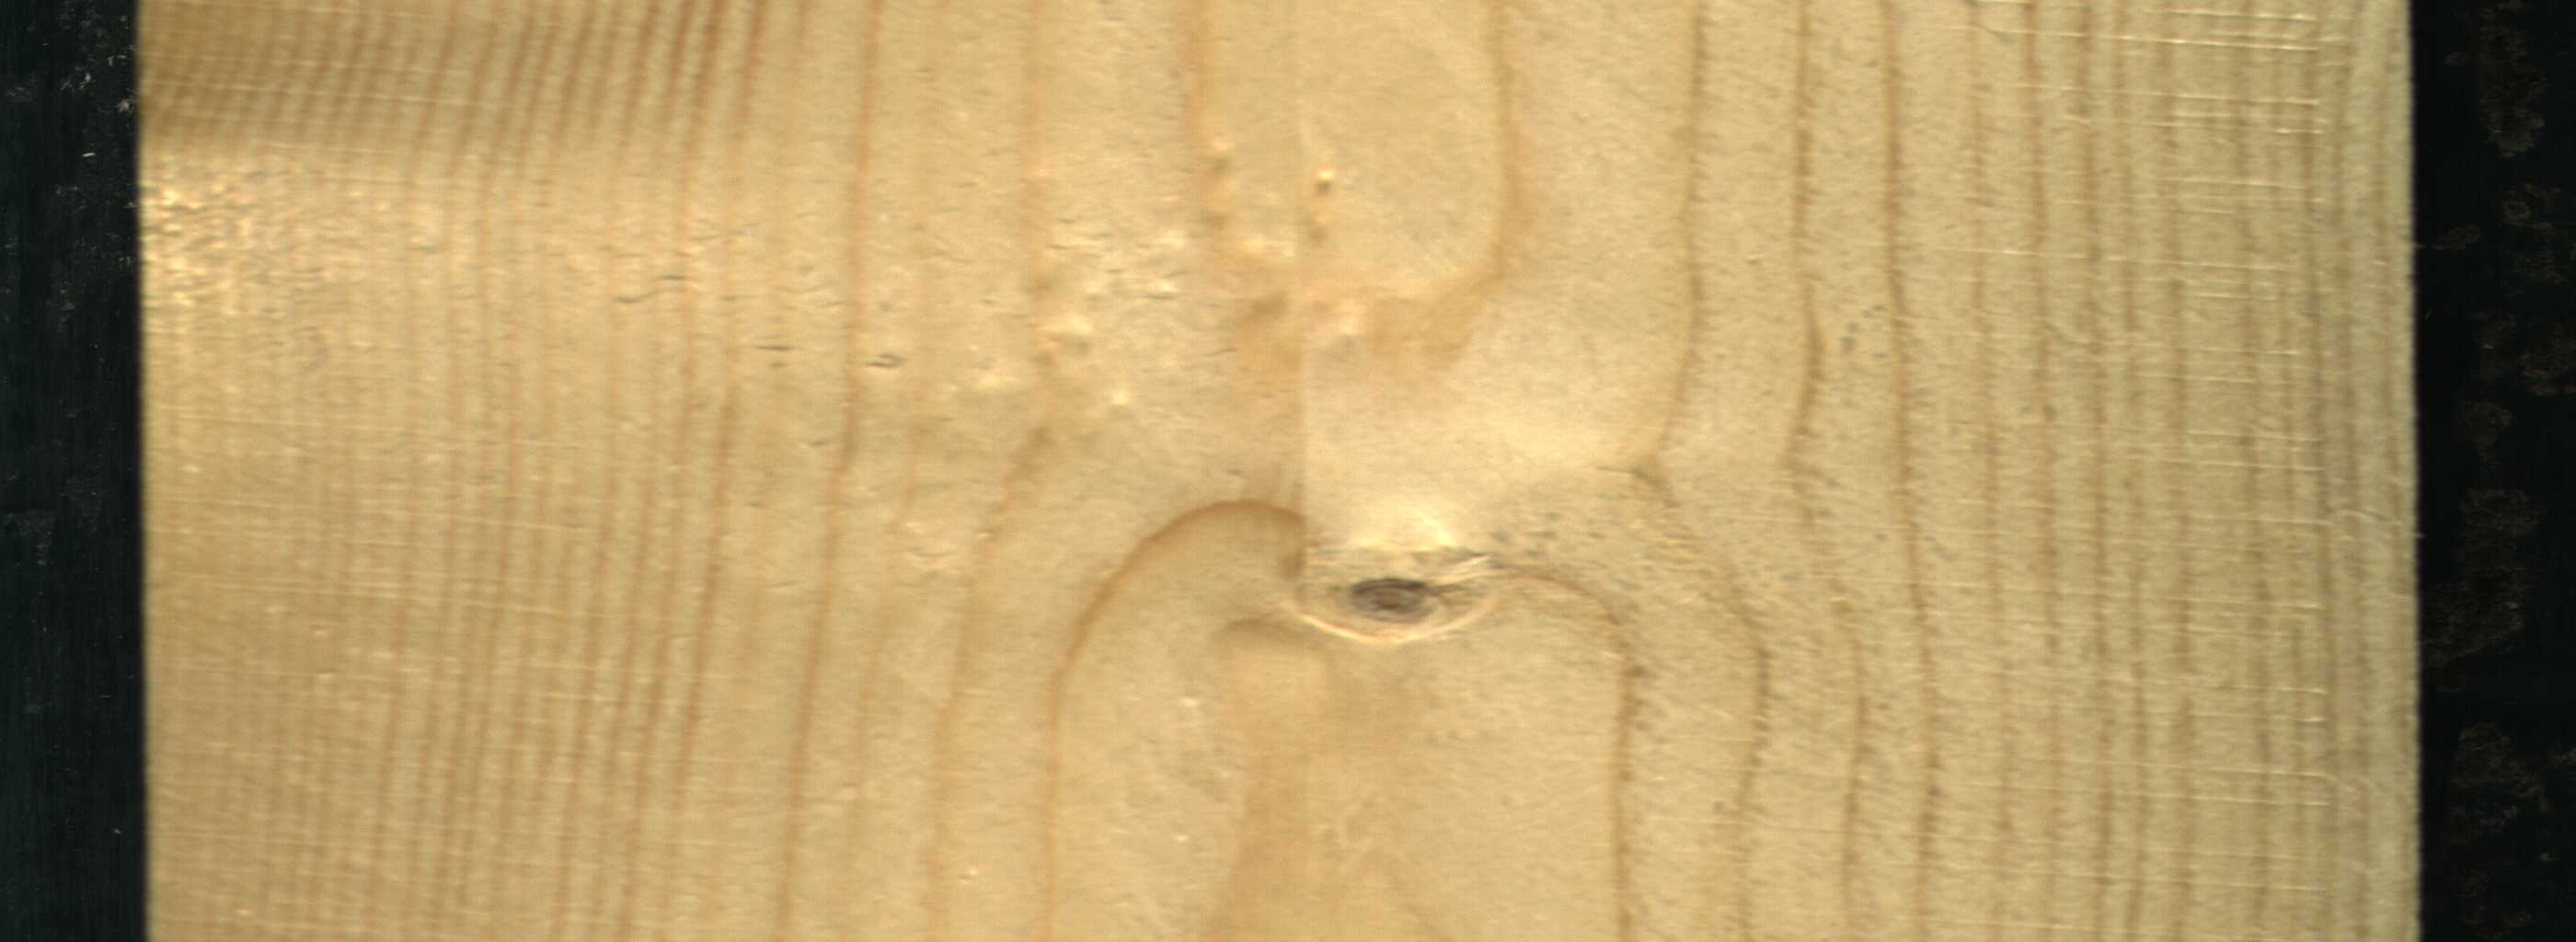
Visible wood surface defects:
Live_Knot